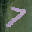
Label: 7